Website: macys
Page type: cross-sells
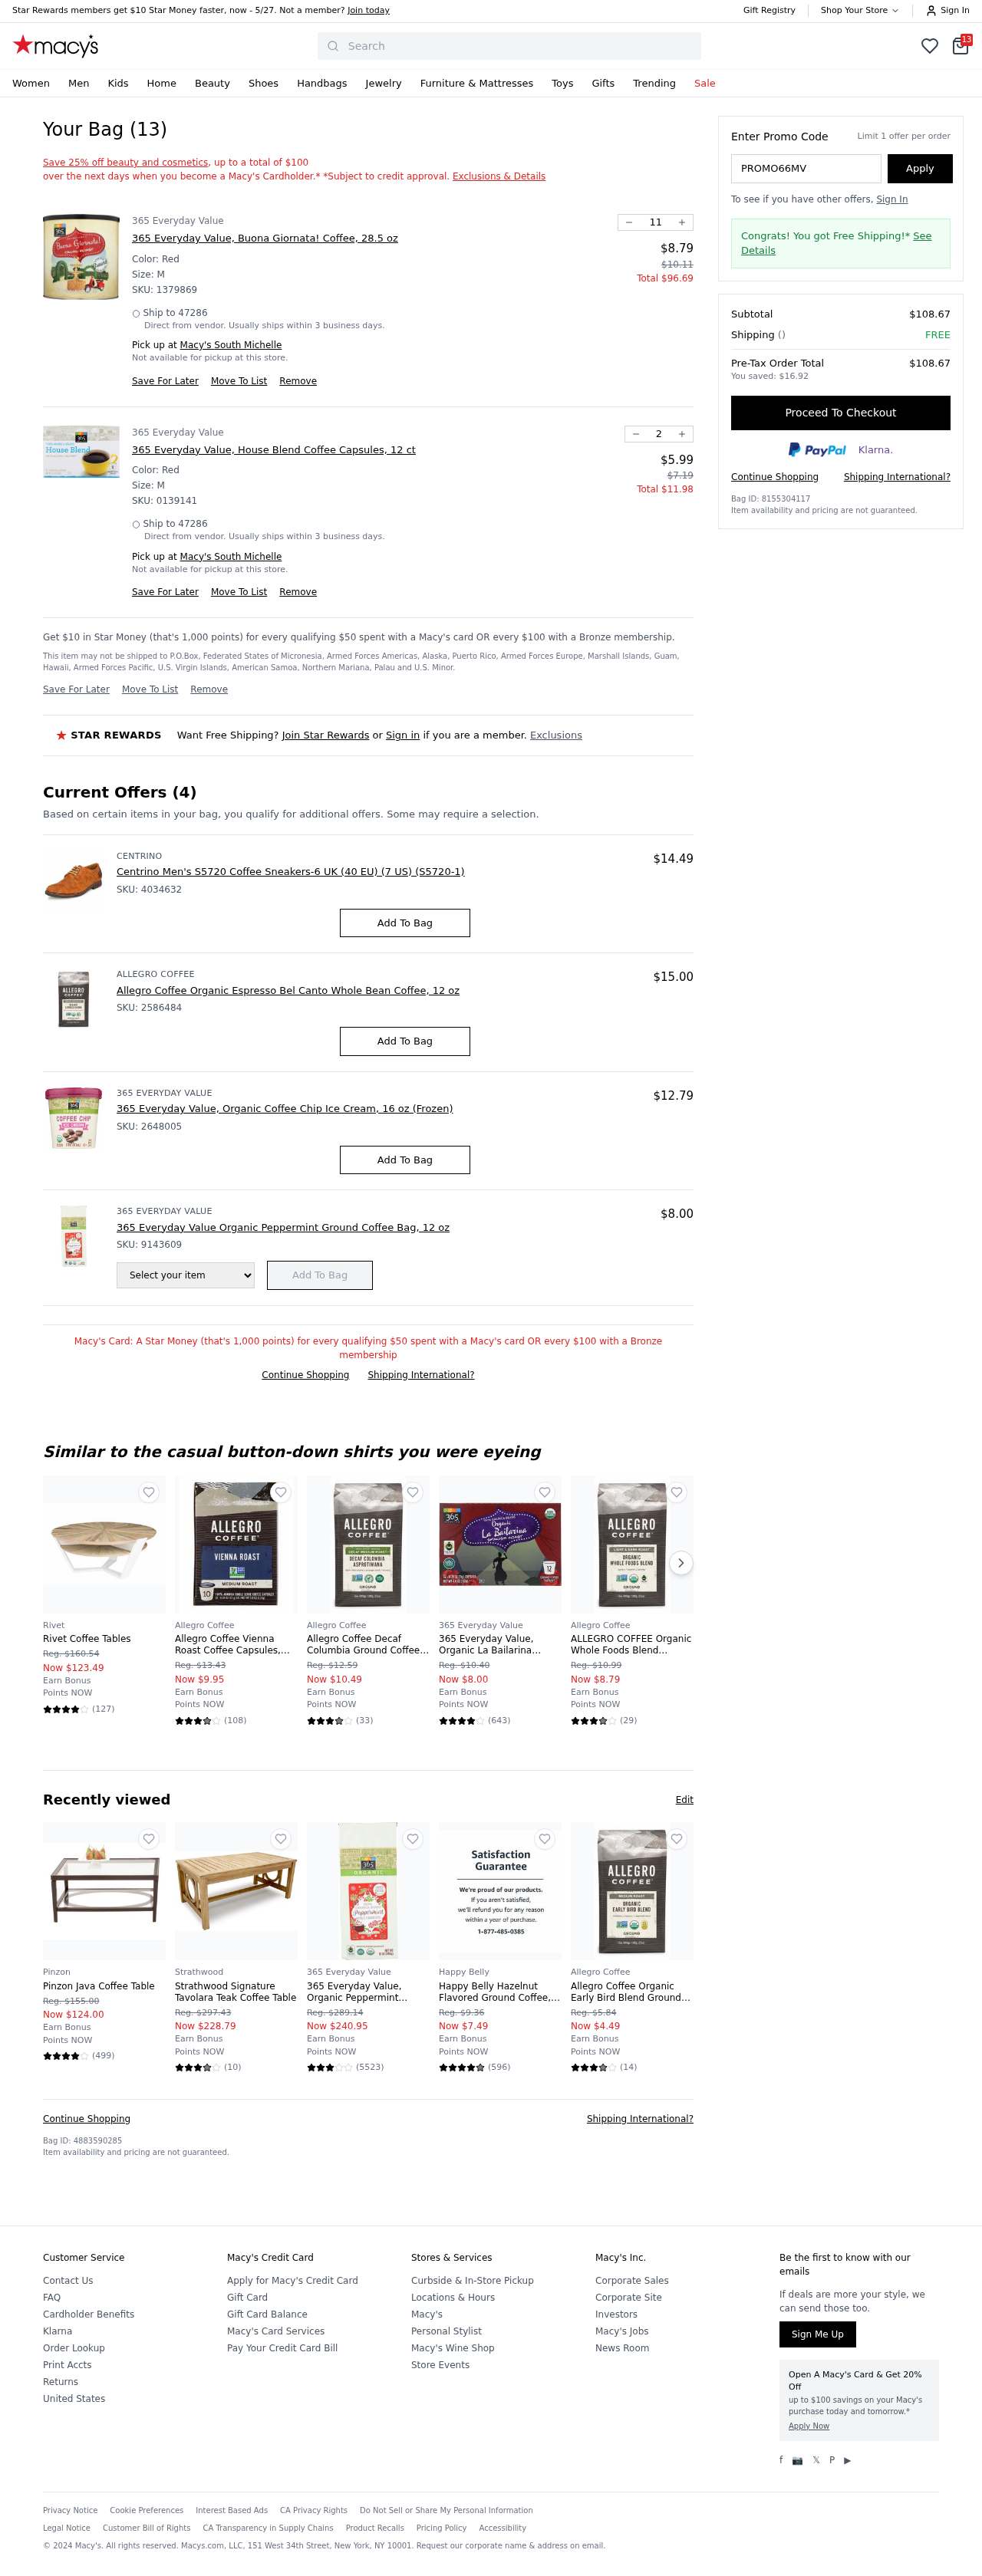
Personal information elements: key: PII_CITY
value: South Michelle
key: PII_POSTCODE
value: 47286
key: PII_PROMO_CODE
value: PROMO66MV
Product elements: key: PRODUCT10_BRAND
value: Pinzon
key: PRODUCT10_NAME
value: Pinzon Java Coffee Table
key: PRODUCT10_NUM_RATINGS
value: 499
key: PRODUCT10_PRICE
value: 124
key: PRODUCT10_RATING
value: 4.2
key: PRODUCT11_BRAND
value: Strathwood
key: PRODUCT11_NAME
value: Strathwood Signature Tavolara Teak Coffee Table
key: PRODUCT11_NUM_RATINGS
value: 10
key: PRODUCT11_PRICE
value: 228.79
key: PRODUCT11_RATING
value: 3.7
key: PRODUCT12_BRAND
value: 365 Everyday Value
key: PRODUCT12_NAME
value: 365 Everyday Value, Organic Peppermint Ground Coffee Bag, 12 oz
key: PRODUCT12_NUM_RATINGS
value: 5523
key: PRODUCT12_PRICE
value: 240.95
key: PRODUCT12_RATING
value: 3.3
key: PRODUCT13_BRAND
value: Happy Belly
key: PRODUCT13_NAME
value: Happy Belly Hazelnut Flavored Ground Coffee, 12 Ounce
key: PRODUCT13_NUM_RATINGS
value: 596
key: PRODUCT13_PRICE
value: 7.49
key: PRODUCT13_RATING
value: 4.5
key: PRODUCT14_BRAND
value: Allegro Coffee
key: PRODUCT14_NAME
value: Allegro Coffee Organic Early Bird Blend Ground Coffee, 12 oz
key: PRODUCT14_NUM_RATINGS
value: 14
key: PRODUCT14_PRICE
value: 4.49
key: PRODUCT14_RATING
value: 3.9
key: PRODUCT15_BRAND
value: Centrino
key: PRODUCT15_NAME
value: Centrino Men's S5720 Coffee Sneakers-6 UK (40 EU) (7 US) (S5720-1)
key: PRODUCT15_PRICE
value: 14.49
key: PRODUCT16_BRAND
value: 365 Everyday Value
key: PRODUCT16_NAME
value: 365 Everyday Value, Organic Coffee Chip Ice Cream, 16 oz (Frozen)
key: PRODUCT16_PRICE
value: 12.79
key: PRODUCT1_BRAND
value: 365 Everyday Value
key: PRODUCT1_NAME
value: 365 Everyday Value, Buona Giornata! Coffee, 28.5 oz
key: PRODUCT1_PRICE
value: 8.79
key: PRODUCT1_QUANTITY
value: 11
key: PRODUCT2_BRAND
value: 365 Everyday Value
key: PRODUCT2_NAME
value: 365 Everyday Value, House Blend Coffee Capsules, 12 ct
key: PRODUCT2_PRICE
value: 5.99
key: PRODUCT2_QUANTITY
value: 2
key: PRODUCT3_BRAND
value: Allegro Coffee
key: PRODUCT3_NAME
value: Allegro Coffee Organic Espresso Bel Canto Whole Bean Coffee, 12 oz
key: PRODUCT3_PRICE
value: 15
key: PRODUCT4_BRAND
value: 365 Everyday Value
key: PRODUCT4_NAME
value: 365 Everyday Value Organic Peppermint Ground Coffee Bag, 12 oz
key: PRODUCT4_PRICE
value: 8
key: PRODUCT5_BRAND
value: Rivet
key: PRODUCT5_NAME
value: Rivet Coffee Tables
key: PRODUCT5_NUM_RATINGS
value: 127
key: PRODUCT5_PRICE
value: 123.49
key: PRODUCT5_RATING
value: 4.1
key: PRODUCT6_BRAND
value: Allegro Coffee
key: PRODUCT6_NAME
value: Allegro Coffee Vienna Roast Coffee Capsules, 3.8 oz, 10 ct
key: PRODUCT6_NUM_RATINGS
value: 108
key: PRODUCT6_PRICE
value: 9.95
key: PRODUCT6_RATING
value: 3.6
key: PRODUCT7_BRAND
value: Allegro Coffee
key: PRODUCT7_NAME
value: Allegro Coffee Decaf Columbia Ground Coffee, 12 oz
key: PRODUCT7_NUM_RATINGS
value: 33
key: PRODUCT7_PRICE
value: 10.49
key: PRODUCT7_RATING
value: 3.7
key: PRODUCT8_BRAND
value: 365 Everyday Value
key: PRODUCT8_NAME
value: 365 Everyday Value, Organic La Bailarina Coffee Capsules, 12 ct
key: PRODUCT8_NUM_RATINGS
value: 643
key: PRODUCT8_PRICE
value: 8
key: PRODUCT8_RATING
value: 4.2
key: PRODUCT9_BRAND
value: Allegro Coffee
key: PRODUCT9_NAME
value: ALLEGRO COFFEE Organic Whole Foods Blend Ground Coffee, 12 OZ
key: PRODUCT9_NUM_RATINGS
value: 29
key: PRODUCT9_PRICE
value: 8.79
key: PRODUCT9_RATING
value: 3.6
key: PRODUCT1_SKU
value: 1379869
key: PRODUCT1_ORIGINAL_PRICE
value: $10.11
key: PRODUCT1_TOTAL
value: $96.69
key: PRODUCT2_SKU
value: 0139141
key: PRODUCT2_ORIGINAL_PRICE
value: $7.19
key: PRODUCT2_TOTAL
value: $11.98
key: PRODUCT15_SKU
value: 4034632
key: PRODUCT3_SKU
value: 2586484
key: PRODUCT16_SKU
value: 2648005
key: PRODUCT4_SKU
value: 9143609
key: PRODUCT5_ORIGINAL_PRICE
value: Reg. $160.54
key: PRODUCT6_ORIGINAL_PRICE
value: Reg. $13.43
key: PRODUCT7_ORIGINAL_PRICE
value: Reg. $12.59
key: PRODUCT8_ORIGINAL_PRICE
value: Reg. $10.40
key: PRODUCT9_ORIGINAL_PRICE
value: Reg. $10.99
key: PRODUCT10_ORIGINAL_PRICE
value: Reg. $155.00
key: PRODUCT11_ORIGINAL_PRICE
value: Reg. $297.43
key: PRODUCT12_ORIGINAL_PRICE
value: Reg. $289.14
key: PRODUCT13_ORIGINAL_PRICE
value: Reg. $9.36
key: PRODUCT14_ORIGINAL_PRICE
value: Reg. $5.84
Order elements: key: ORDER_NUM_ITEMS
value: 13
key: ORDER_SUBTOTAL
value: $108.67
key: ORDER_TOTAL
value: $108.67
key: ORDER_SAVINGS
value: $16.92
Search elements: key: HEADER_SEARCH
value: Search